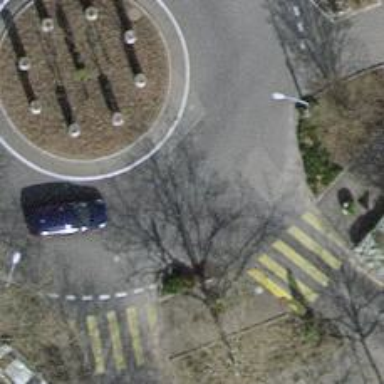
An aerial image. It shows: Tertiary road leading to roundabout.